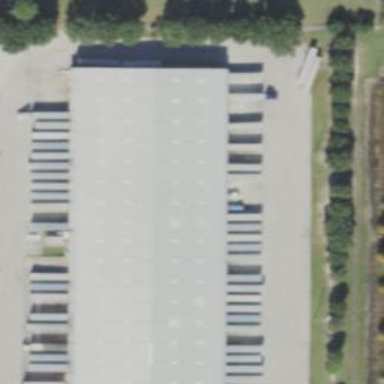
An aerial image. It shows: Warehouse.